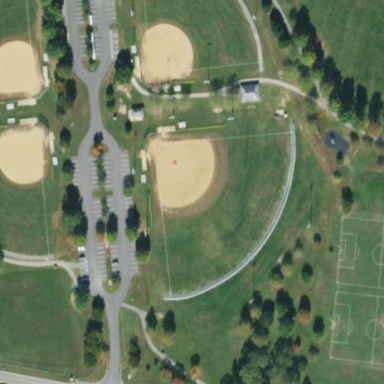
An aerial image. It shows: Baseball pitch for leisure land.